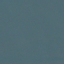
Land use / land cover class: SeaLake